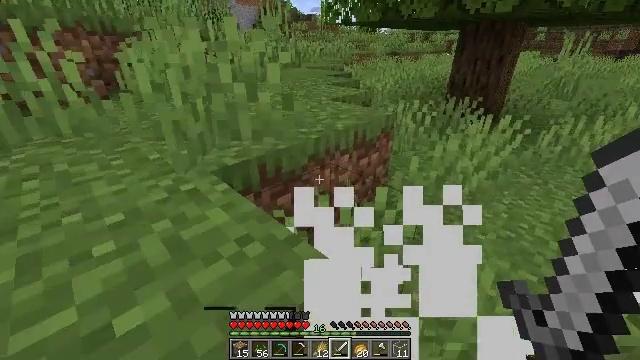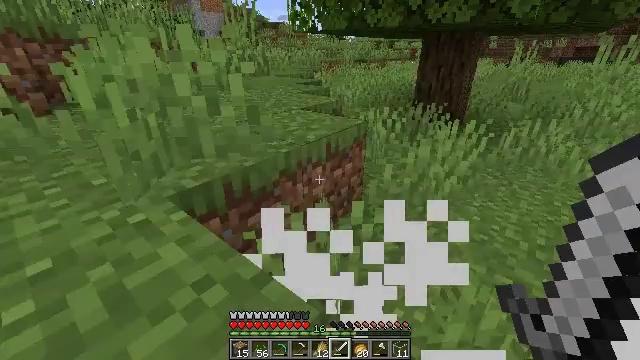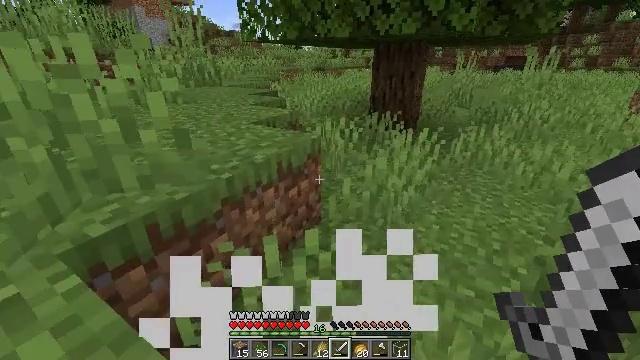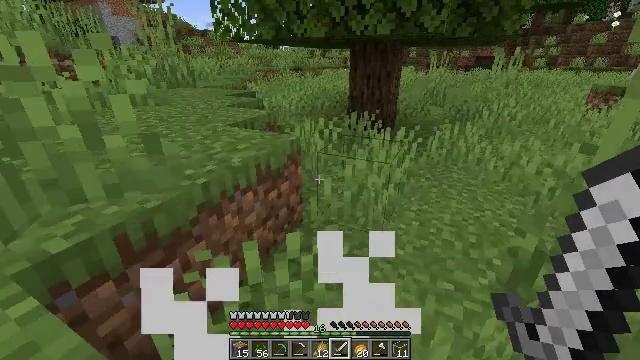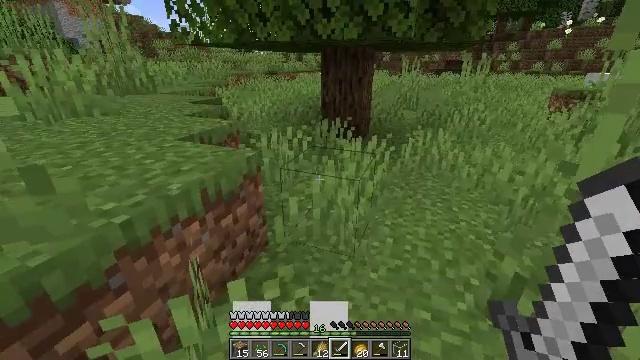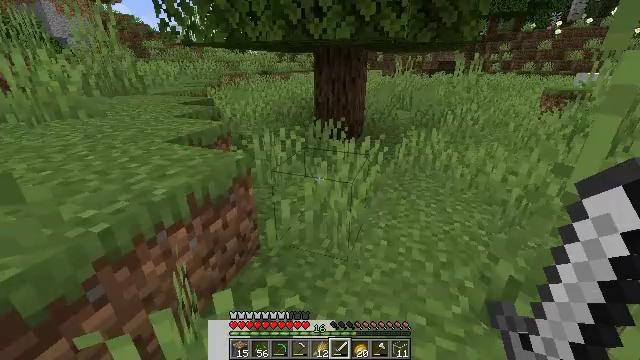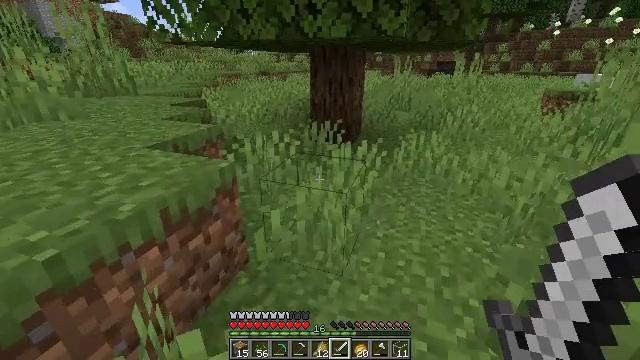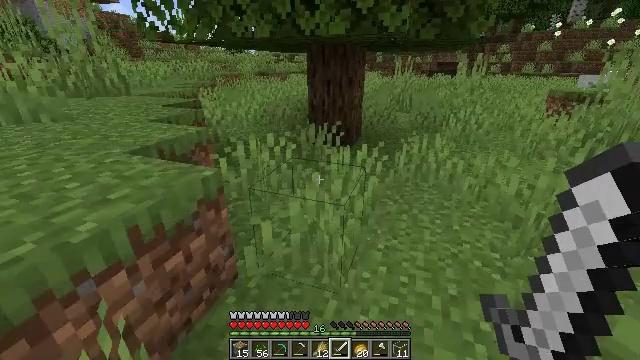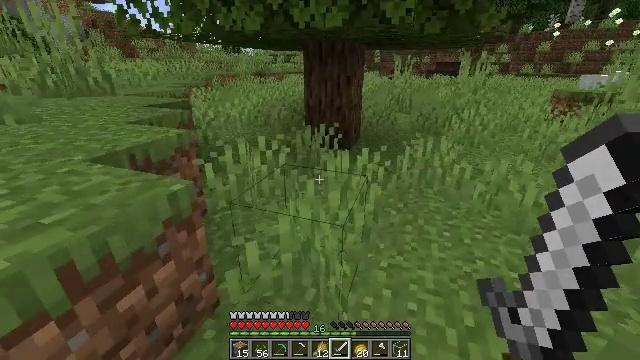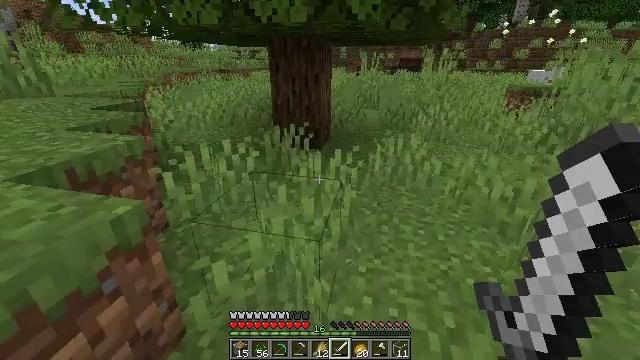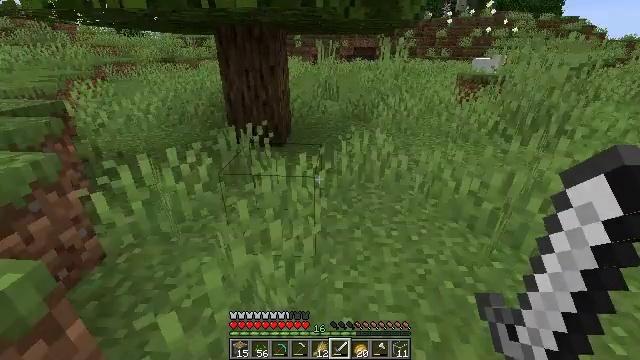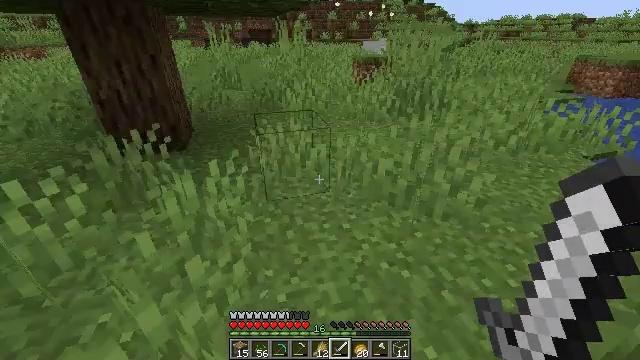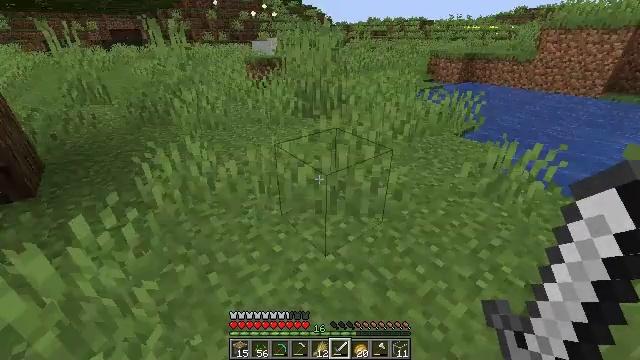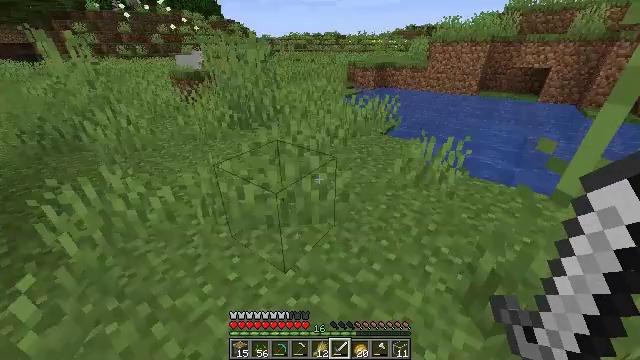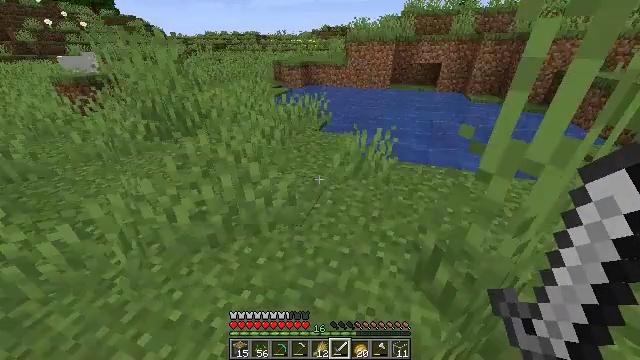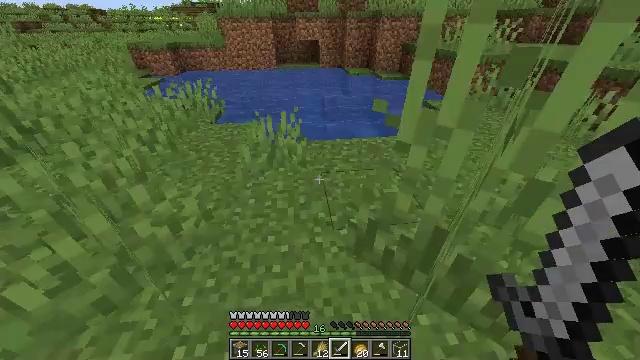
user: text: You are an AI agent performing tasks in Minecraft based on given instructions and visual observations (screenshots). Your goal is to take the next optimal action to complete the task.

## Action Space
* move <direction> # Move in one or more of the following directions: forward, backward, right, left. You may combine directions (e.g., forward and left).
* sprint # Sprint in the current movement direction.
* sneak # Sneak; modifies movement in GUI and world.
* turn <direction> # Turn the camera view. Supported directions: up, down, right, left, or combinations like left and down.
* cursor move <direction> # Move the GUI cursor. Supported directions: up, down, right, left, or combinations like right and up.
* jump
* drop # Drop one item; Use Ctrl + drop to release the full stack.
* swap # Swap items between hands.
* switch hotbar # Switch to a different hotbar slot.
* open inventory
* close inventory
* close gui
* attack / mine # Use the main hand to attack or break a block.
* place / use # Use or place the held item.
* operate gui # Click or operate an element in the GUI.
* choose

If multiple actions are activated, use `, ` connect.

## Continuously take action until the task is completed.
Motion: motion action
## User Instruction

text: Remove an oxeye daisy from the inventory.
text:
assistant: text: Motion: move forward, turn right and up
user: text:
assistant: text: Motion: move forward, turn right and up
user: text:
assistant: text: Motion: move forward, turn right
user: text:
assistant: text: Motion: move forward, turn right
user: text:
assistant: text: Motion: move forward, turn right
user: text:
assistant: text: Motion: move forward
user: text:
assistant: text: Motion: move forward
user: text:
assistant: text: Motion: move forward
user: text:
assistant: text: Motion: move forward, turn right
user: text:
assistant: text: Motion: move forward, turn right and down
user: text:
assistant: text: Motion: move forward, turn right and down
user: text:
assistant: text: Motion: move forward, sprint, turn right
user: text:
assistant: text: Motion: move forward, sprint, turn right
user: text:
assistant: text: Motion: move forward, sprint, turn right and down
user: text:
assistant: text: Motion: move forward, sprint, turn right and down
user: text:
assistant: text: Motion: move forward, turn right and down
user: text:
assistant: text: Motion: move forward, turn right and down
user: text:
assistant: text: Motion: turn right
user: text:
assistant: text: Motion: turn right
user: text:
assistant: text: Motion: no_op
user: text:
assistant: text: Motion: no_op
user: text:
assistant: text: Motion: no_op
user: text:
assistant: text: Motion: no_op
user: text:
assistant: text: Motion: no_op
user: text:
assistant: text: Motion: no_op
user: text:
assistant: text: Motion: no_op
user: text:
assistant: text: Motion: turn right
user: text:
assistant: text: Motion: move forward and move left, turn right
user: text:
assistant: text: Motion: move forward and move left, turn right
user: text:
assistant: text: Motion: move forward and move left, turn right